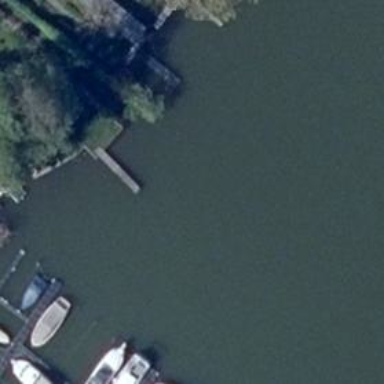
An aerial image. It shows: Man-made pier.